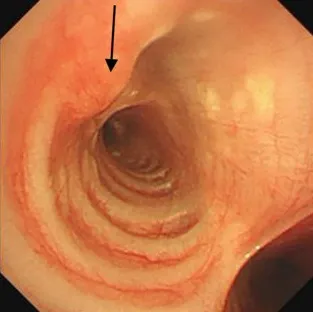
(A) Bronchoscopy showed a new neoplasm on the left upper wall of the opening of the right main bronchus, protruding into the airway.
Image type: endoscopy (airway_endoscopy)